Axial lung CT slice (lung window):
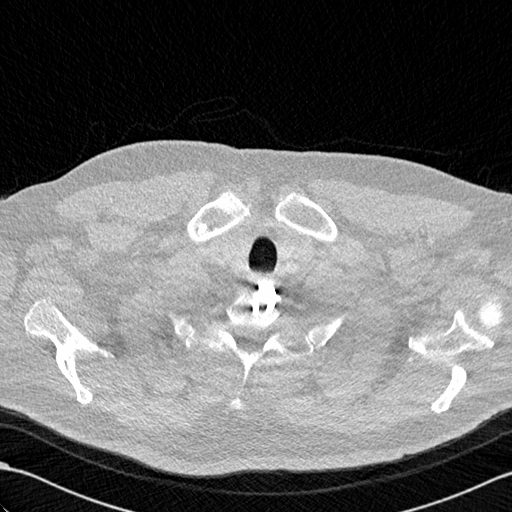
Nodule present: no